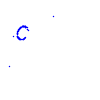
Particle: kaon